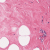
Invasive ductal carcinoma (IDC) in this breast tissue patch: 0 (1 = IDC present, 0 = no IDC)